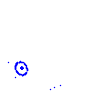
Particle: kaon